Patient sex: F
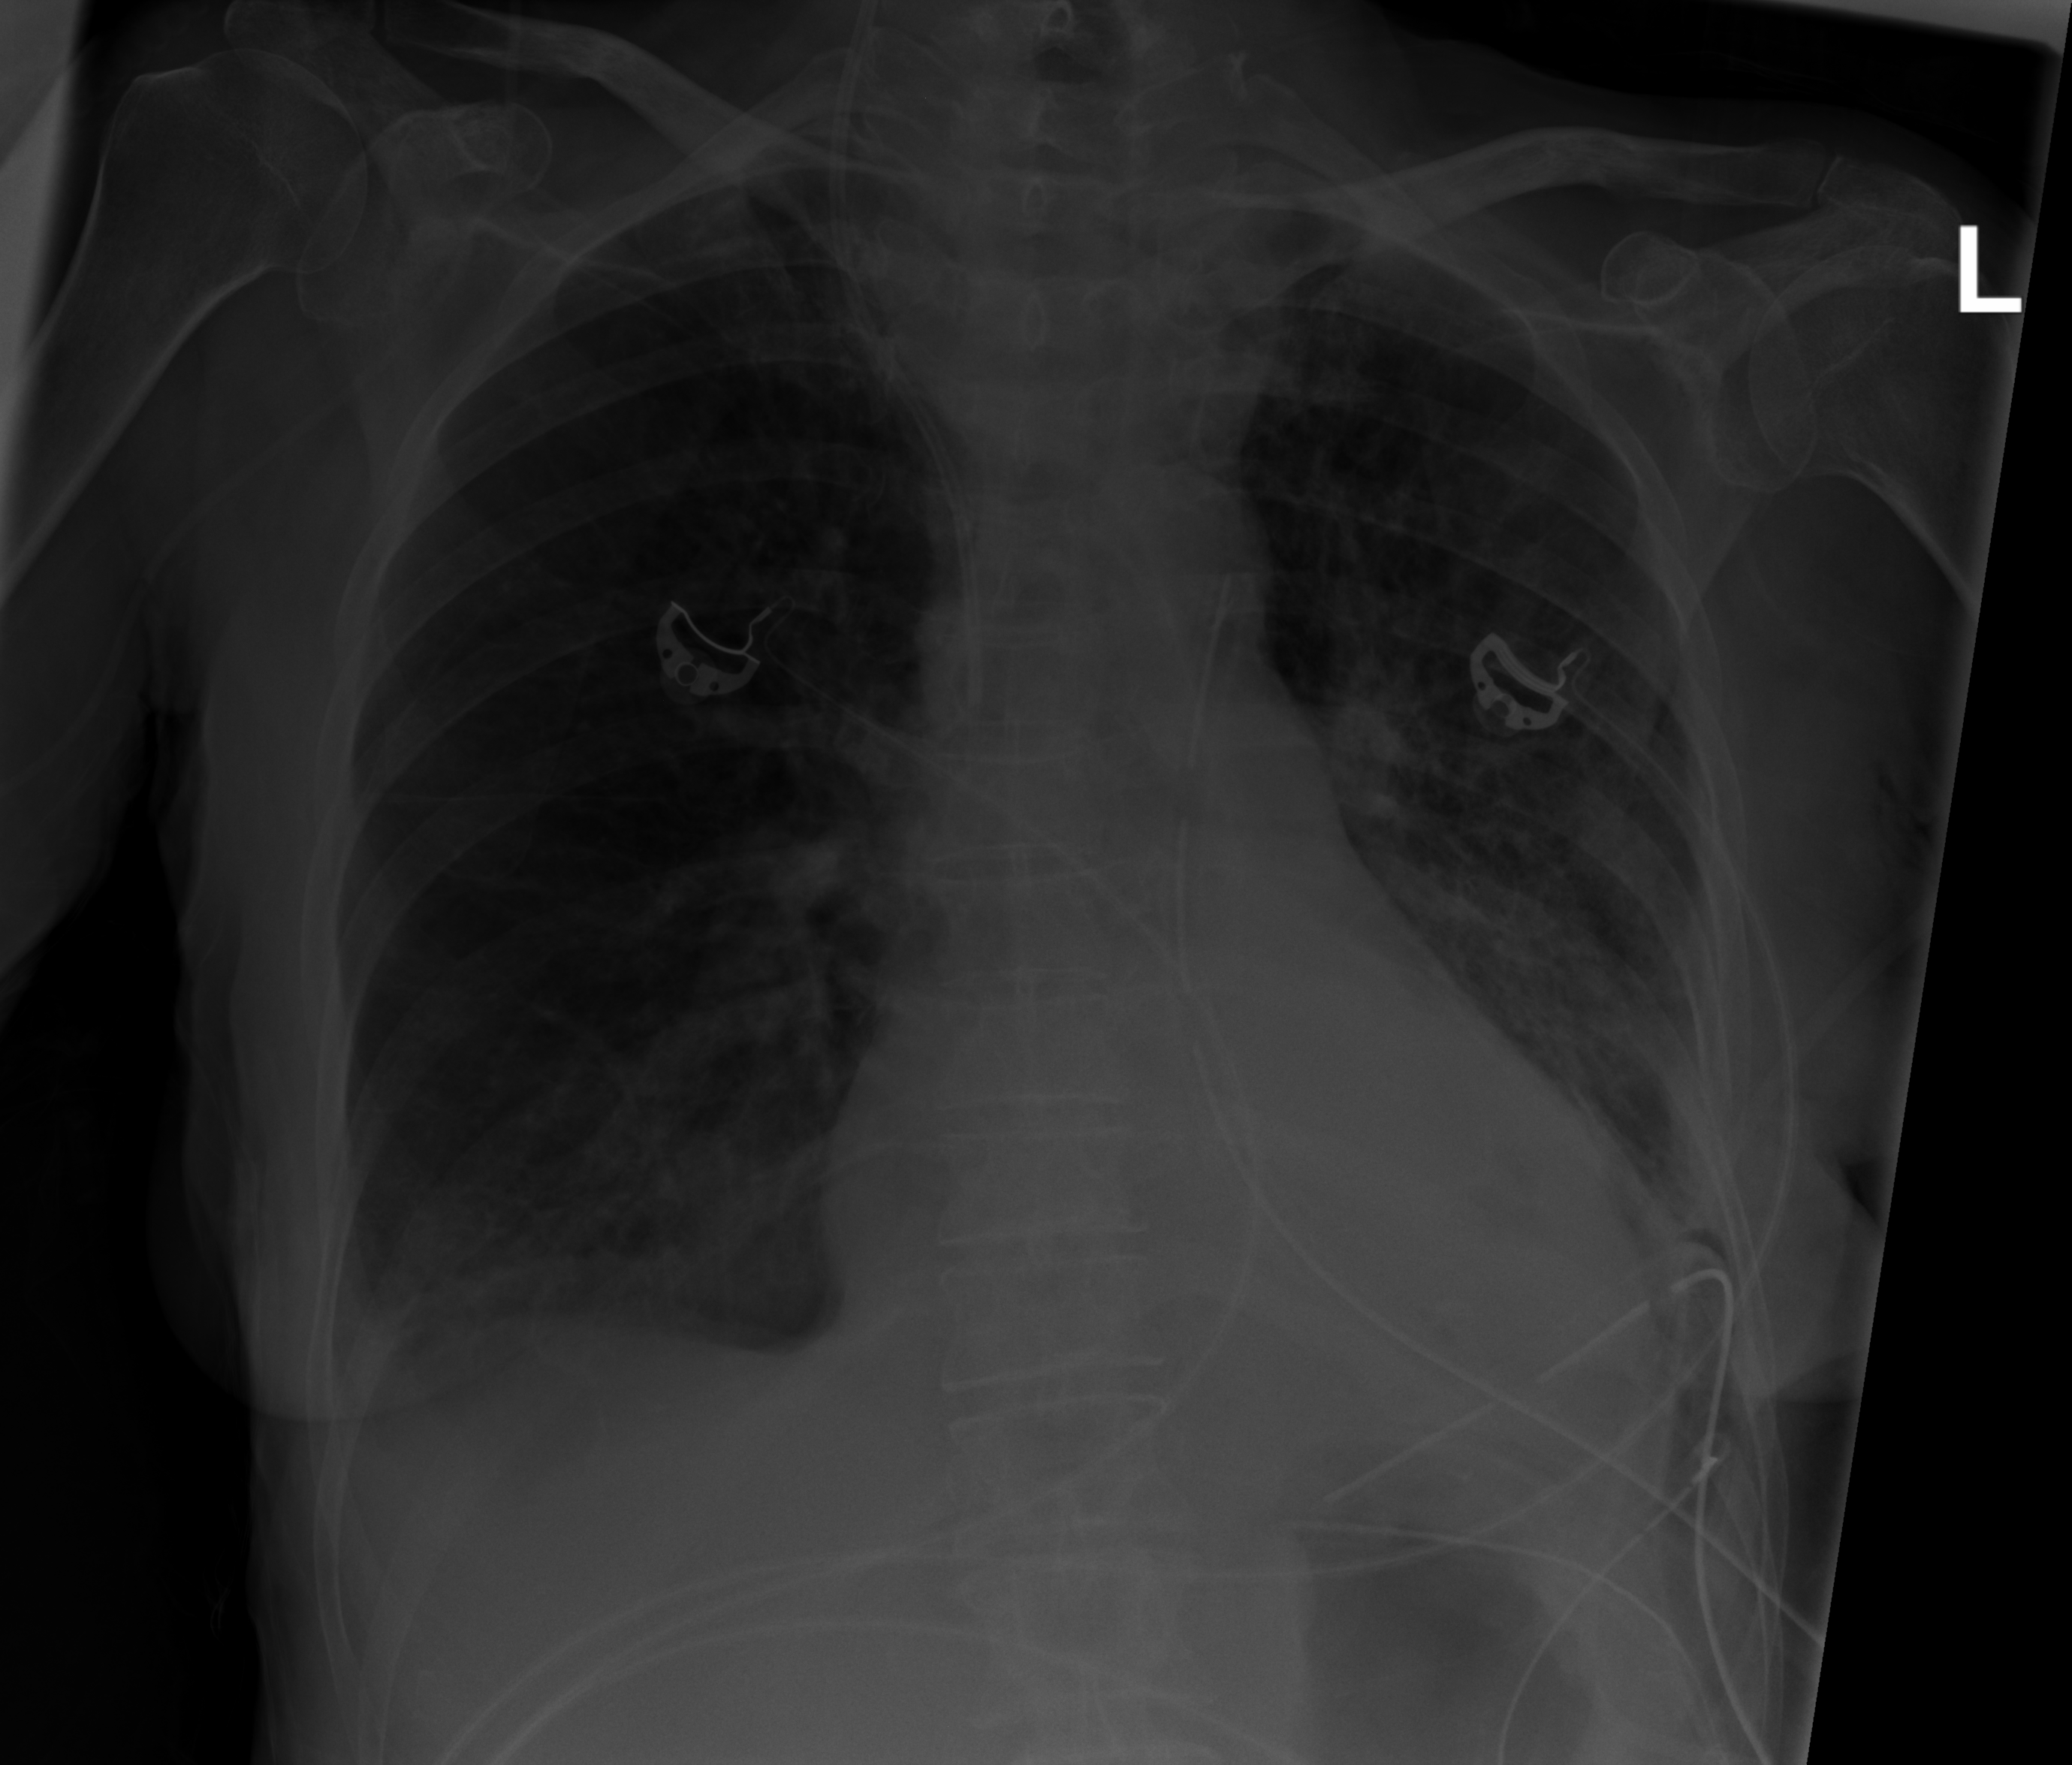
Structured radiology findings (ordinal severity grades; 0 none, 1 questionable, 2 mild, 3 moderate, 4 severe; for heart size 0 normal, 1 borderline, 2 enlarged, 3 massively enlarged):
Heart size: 1
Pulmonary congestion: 0
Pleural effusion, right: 2
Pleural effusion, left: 0
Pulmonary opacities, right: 0
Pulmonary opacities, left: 3
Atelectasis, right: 0
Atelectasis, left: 2